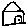
Label: house